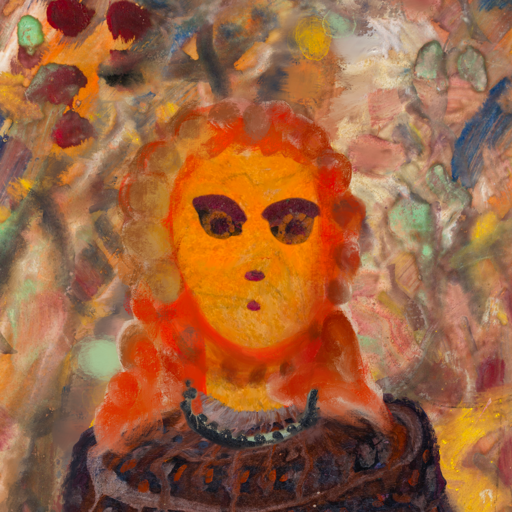
Background: Mother_And_Son_Mother, Head And Neck Front: Sisters, Face Front: Doll, Bust: Hypocrite, Hair Front: Rupkatha, Head Accessory: Blank, Second Necklace: Blank, Necklace: Childish, Baby: Blank